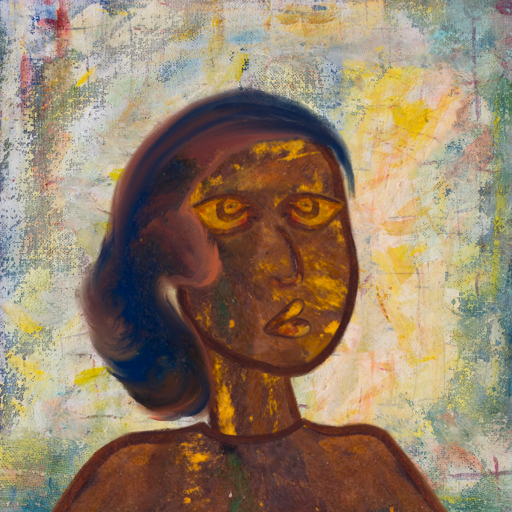
Background: Irani, Head And Neck Side: Comrade, Face Side: Comrade, Bust: Comrade, Hair Side: Mother_And_Son_Son, Head Accessory: Blank, Second Necklace: Blank, Necklace: Blank, Baby: Blank